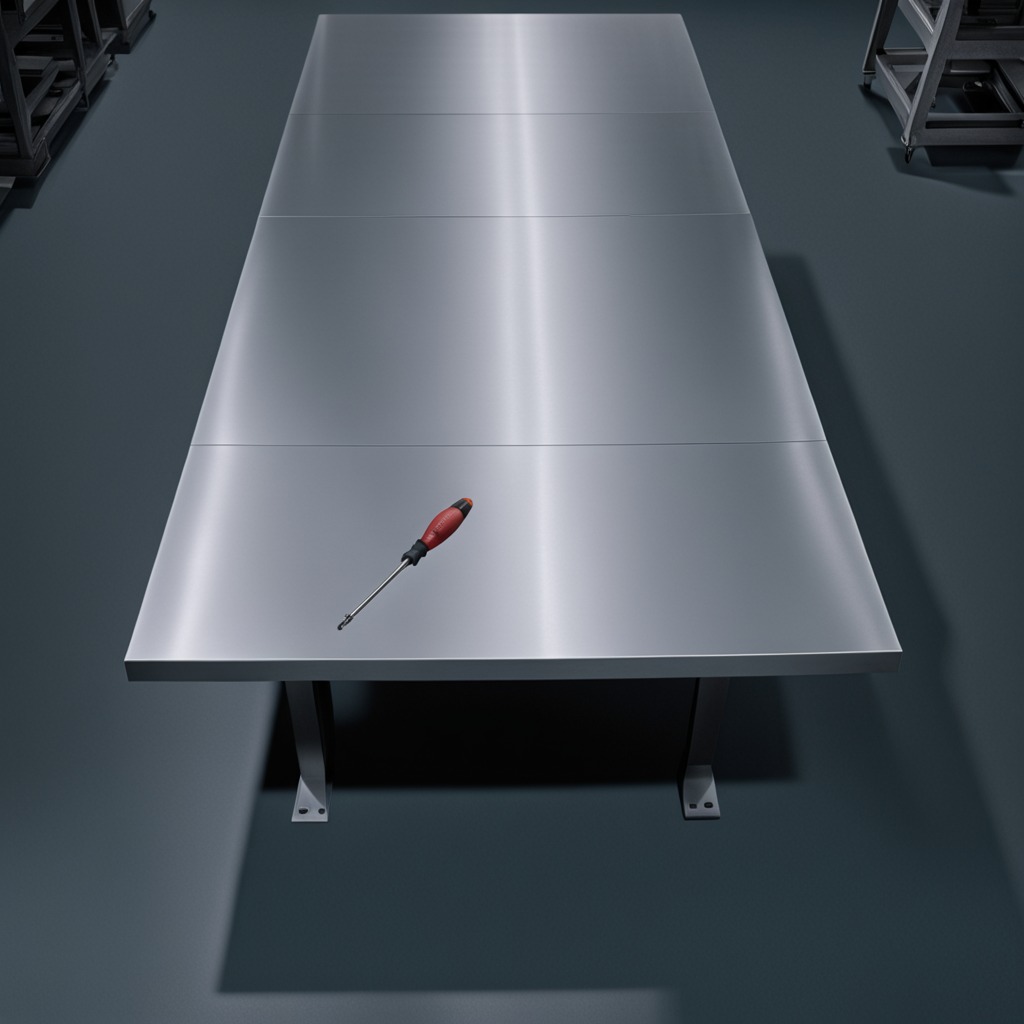
A screwdriver lies on the tabletop in the evening.